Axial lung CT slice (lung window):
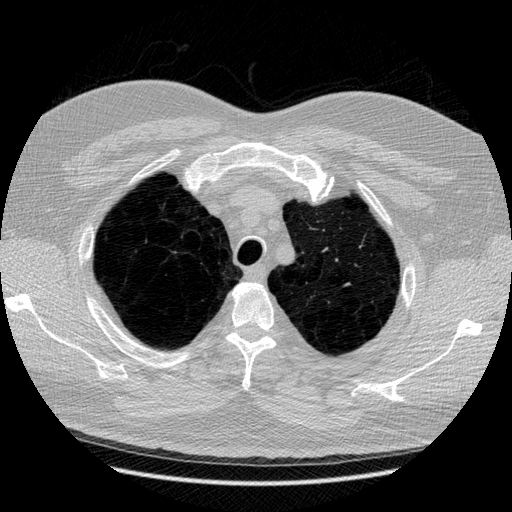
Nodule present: no